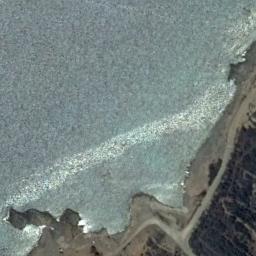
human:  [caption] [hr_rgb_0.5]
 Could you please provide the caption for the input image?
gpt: There was a lot of spray near the beach .

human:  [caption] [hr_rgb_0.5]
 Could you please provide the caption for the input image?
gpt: Off-white ocean and brown sand .

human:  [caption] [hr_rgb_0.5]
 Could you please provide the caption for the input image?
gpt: The beach is an erosion scarp and dense green plants on the beach .

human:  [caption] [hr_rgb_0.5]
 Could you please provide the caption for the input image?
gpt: The waves of the dark green seawater wash the rocks with some plants .

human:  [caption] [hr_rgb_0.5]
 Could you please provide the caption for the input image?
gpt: The grass is beside the beach .